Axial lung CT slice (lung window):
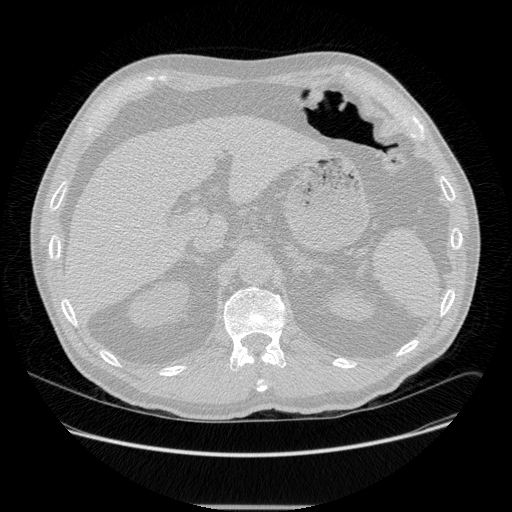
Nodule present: no